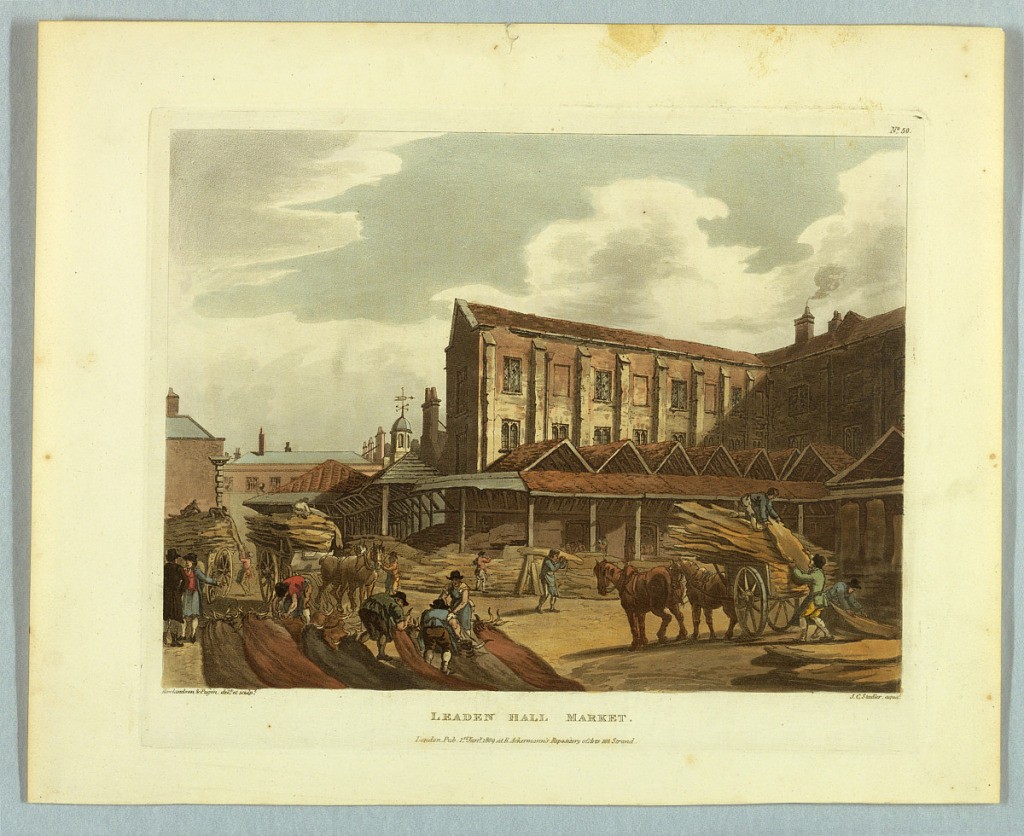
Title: Leaden Hall Market, from "Ackermann's Repository"
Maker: Thomas Rowlandson, British, 1756–1827
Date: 1809
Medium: Aquatint, brush and watercolor on paper
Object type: Print
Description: Outdoor courtyard with wagons along sheds, loading and unloading leather, as hides. Whole skins, with horns, before tanning, lower left. Title, artists', and publisher's names below.